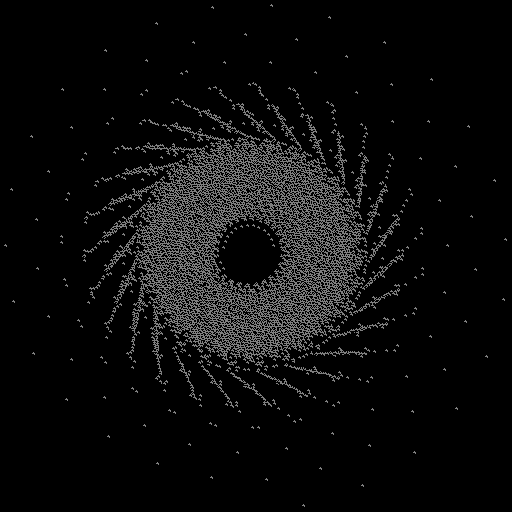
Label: sunflower